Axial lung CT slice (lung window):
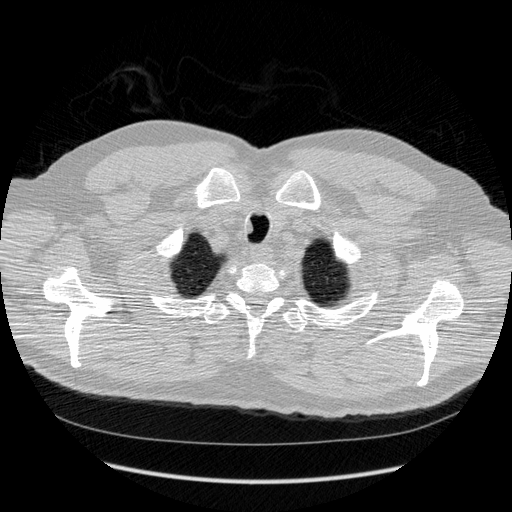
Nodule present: no